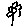
Label: flower